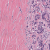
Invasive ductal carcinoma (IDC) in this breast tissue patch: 1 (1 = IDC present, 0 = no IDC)